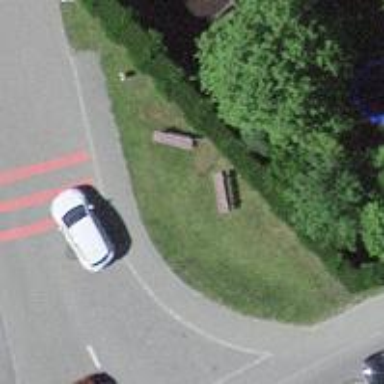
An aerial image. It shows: Bench.